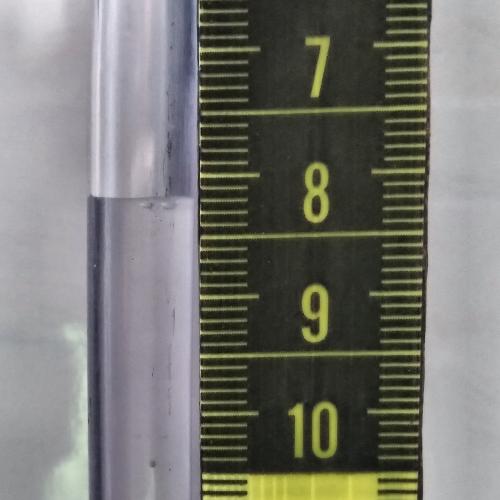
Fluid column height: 8.2 cm